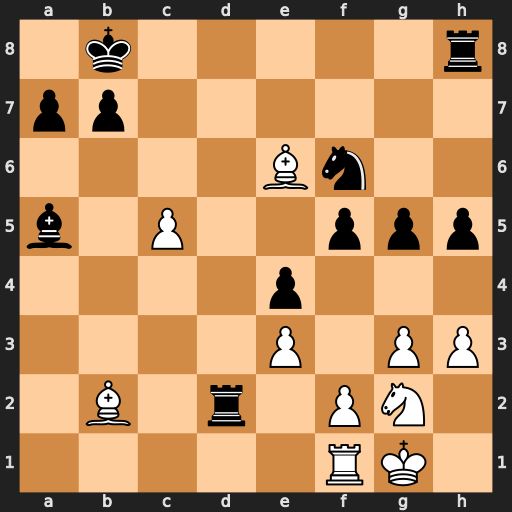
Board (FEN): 1k5r/pp6/4Bn2/b1P2ppp/4p3/4P1PP/1B1r1PN1/5RK1
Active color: w
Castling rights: -
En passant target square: -
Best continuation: Bxf6 Rh6 Be5+ Bc7 Bxc7+